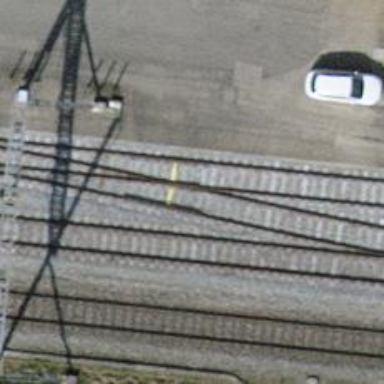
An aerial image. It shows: Railway siding with one electrified track and contact line.